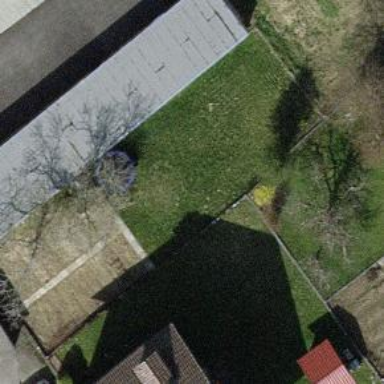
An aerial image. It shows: Group of garages.